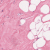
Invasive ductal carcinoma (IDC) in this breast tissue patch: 0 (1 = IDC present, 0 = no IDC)